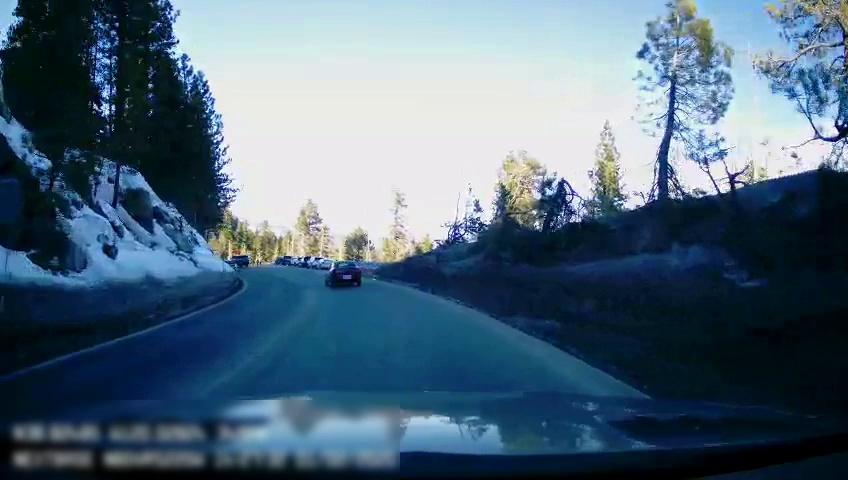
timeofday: Day
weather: Sunny
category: Drivable Space
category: Vehicles | SUV
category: Vehicles | Car
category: Vehicles | SUV
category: Vehicles | SUV
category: Vehicles | SUV
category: Vehicles | SUV
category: Vehicles | SUV
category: Vehicles | Car
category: Lanes | Opposite Lane
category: Lanes | Current Lane
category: Lanes | Opposite Lane
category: Lanes | Current Lane